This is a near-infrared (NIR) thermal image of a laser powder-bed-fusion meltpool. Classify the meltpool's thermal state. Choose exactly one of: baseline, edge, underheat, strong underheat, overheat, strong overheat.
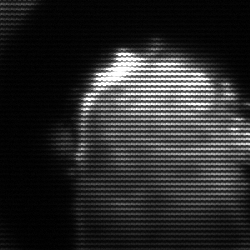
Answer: baseline